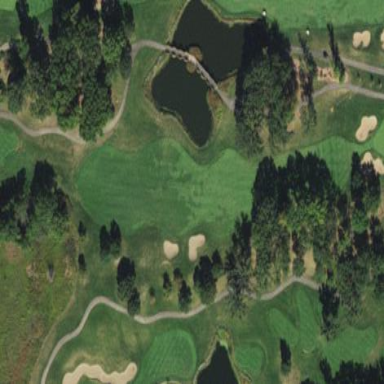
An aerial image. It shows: Golf fairway surrounded by grass.